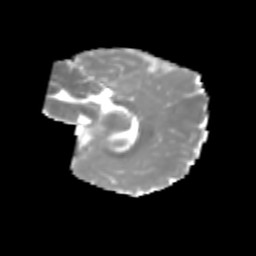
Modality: MD
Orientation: sagittal
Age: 6
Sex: female
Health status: healthy